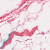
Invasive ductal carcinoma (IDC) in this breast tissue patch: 0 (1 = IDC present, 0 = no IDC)